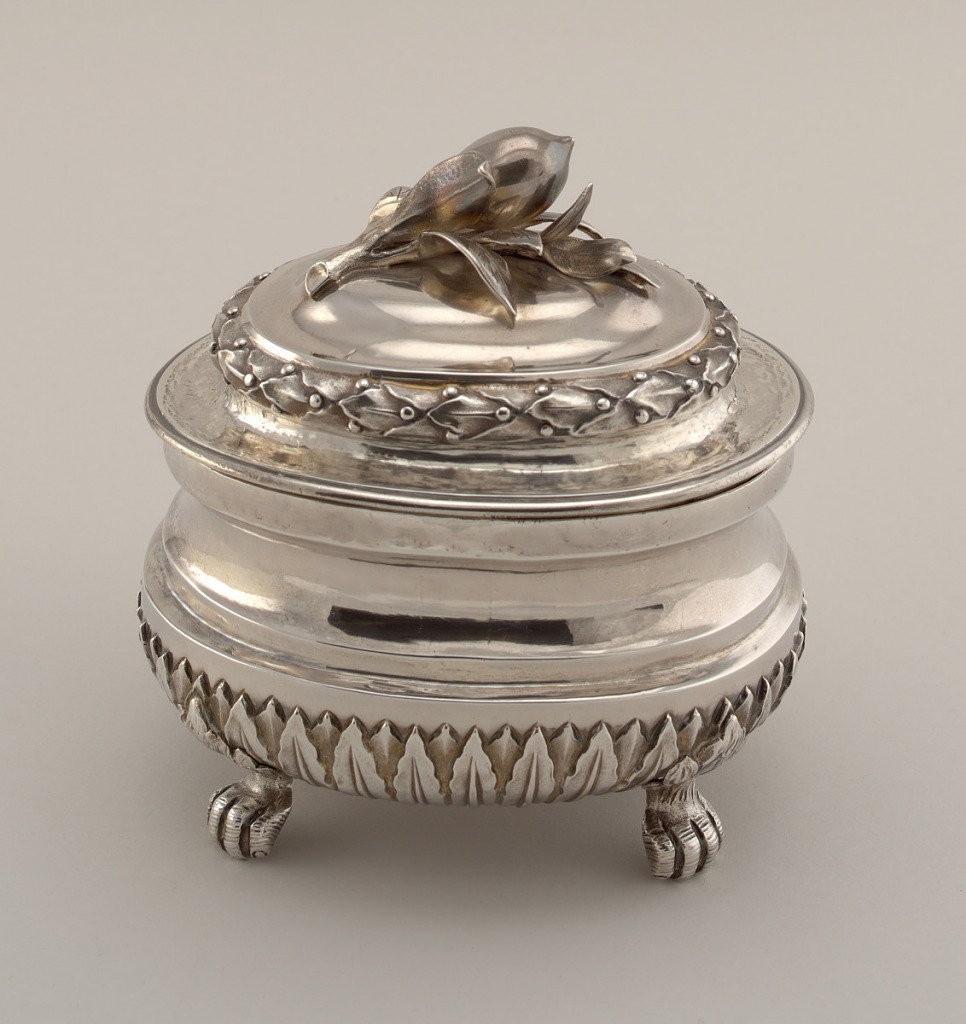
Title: Sugar Bowl with Lemon Finial
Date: ca. 1768
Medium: silver
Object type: sugar bowl
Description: Bowl has lancet leaves on lower half, on four animal feet. Domed cover with repousse laurel wreath and lemon finial.